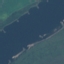
Land use / land cover: River